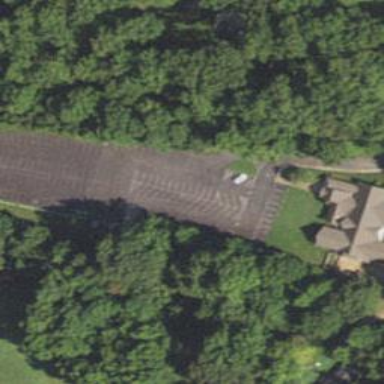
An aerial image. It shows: Parking space.